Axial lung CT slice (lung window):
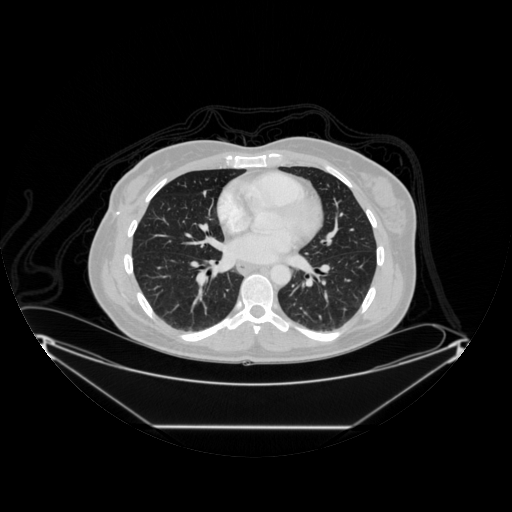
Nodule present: no